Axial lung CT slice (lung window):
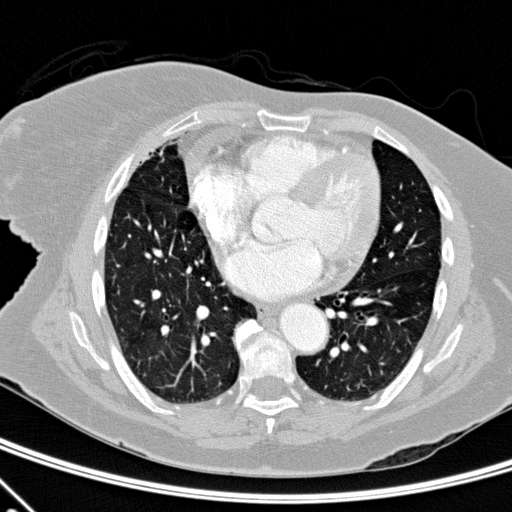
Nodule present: no